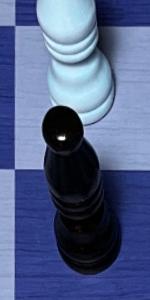
Label: Bishop_Black